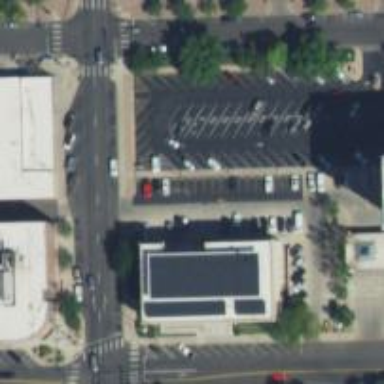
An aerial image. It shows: Parking space.